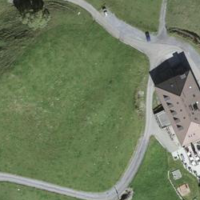
EUNIS habitat code: 26
Species observed at this site:
Phyteuma orbiculare